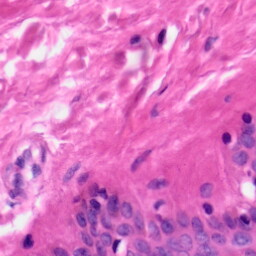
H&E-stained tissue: Skin